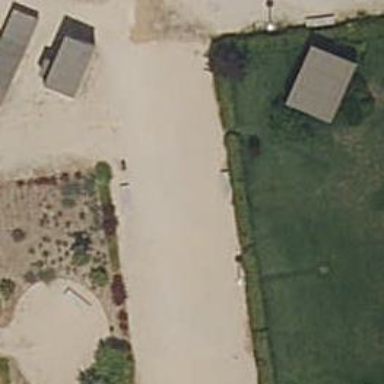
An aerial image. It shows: Bench for seating.